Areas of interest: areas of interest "Golf Course"
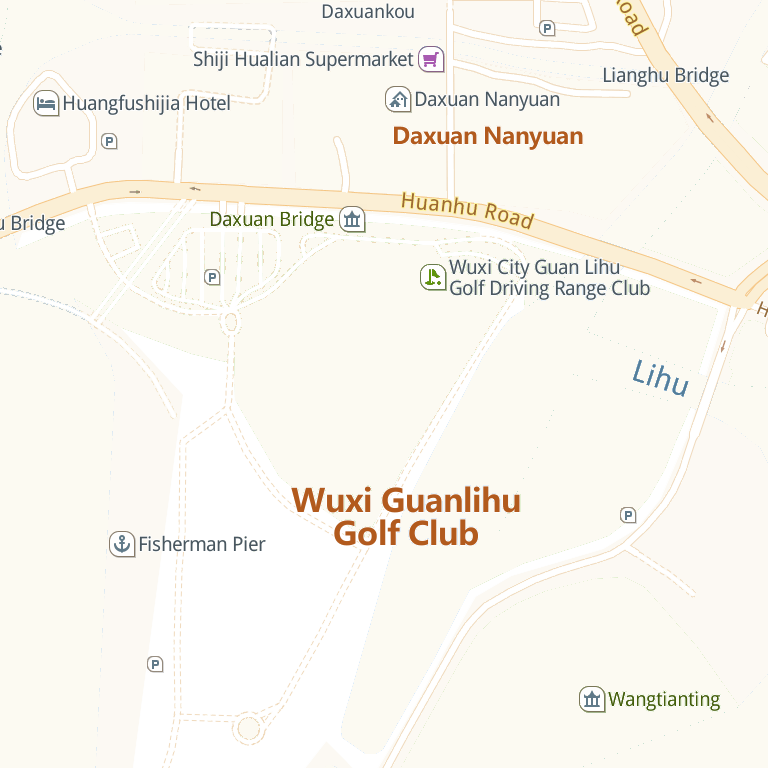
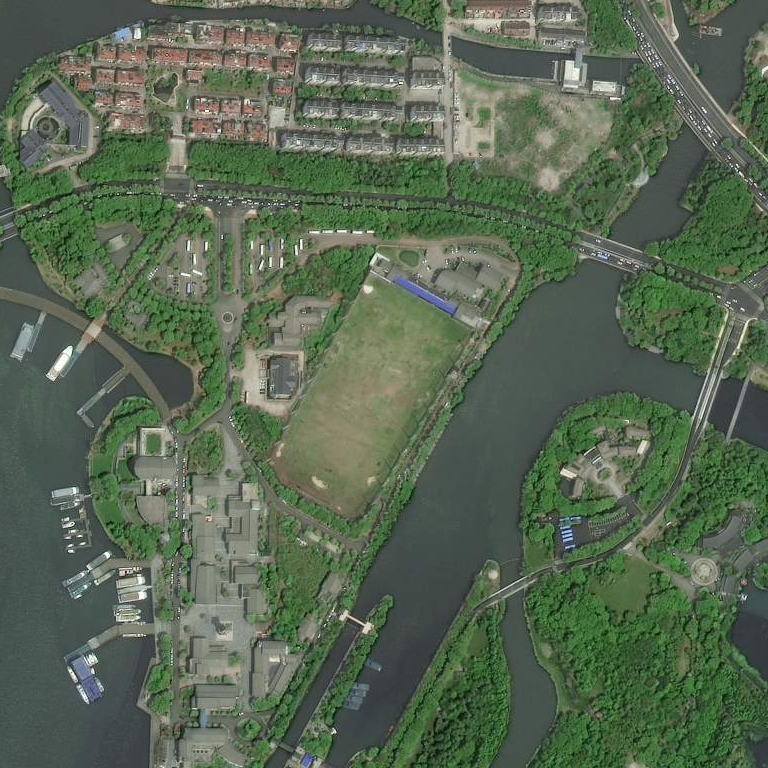